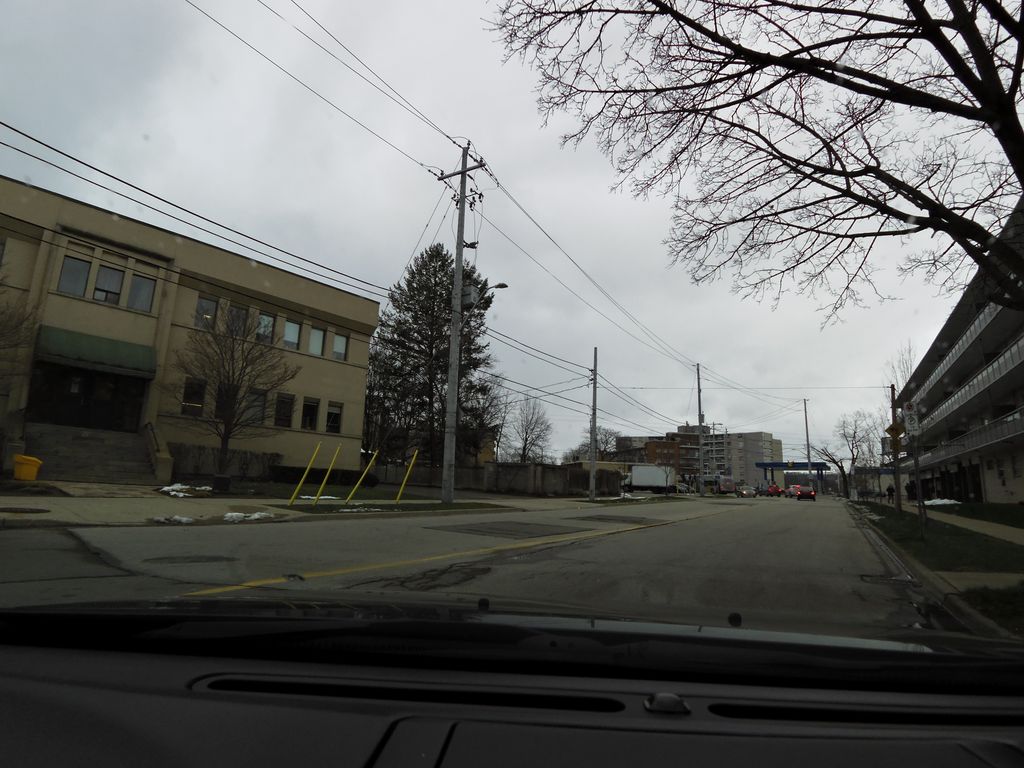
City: hamilton